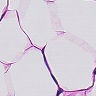
Metastatic tissue present: no